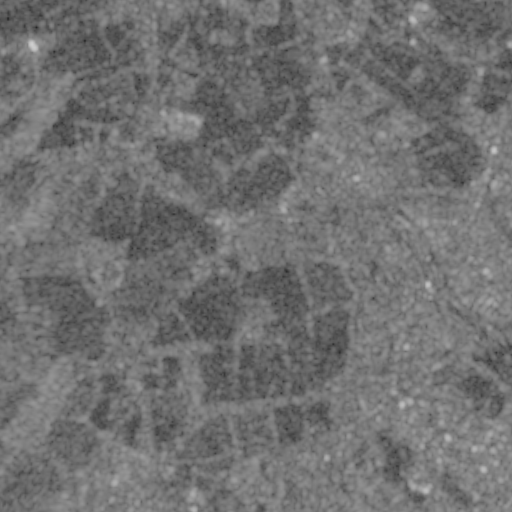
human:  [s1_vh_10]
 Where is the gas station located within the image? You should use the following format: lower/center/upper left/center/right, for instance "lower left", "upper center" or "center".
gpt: The gas station is located in the lower right of the image.
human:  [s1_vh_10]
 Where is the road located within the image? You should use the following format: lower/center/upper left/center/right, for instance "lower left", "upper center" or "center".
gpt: There is no road in the image.

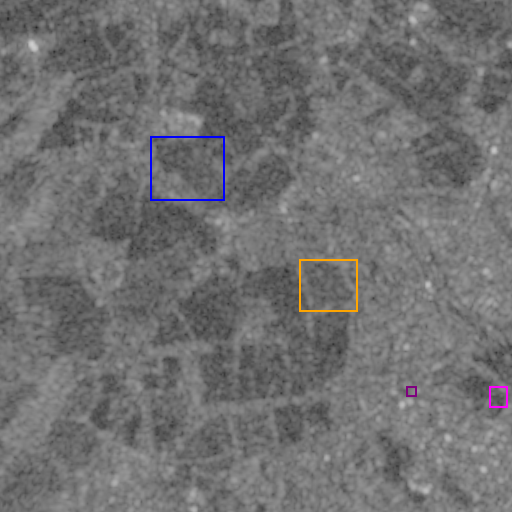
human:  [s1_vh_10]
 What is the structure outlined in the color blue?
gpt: The structure outlined in blue is a crop field.
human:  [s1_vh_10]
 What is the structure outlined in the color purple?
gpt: The structure outlined in purple is a gas station.
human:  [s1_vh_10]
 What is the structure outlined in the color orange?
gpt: The structure outlined in orange is a park.
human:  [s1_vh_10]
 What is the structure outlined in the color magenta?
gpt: The structure outlined in magenta is a parking lot.
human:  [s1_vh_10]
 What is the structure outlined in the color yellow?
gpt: There is no yellow outline.